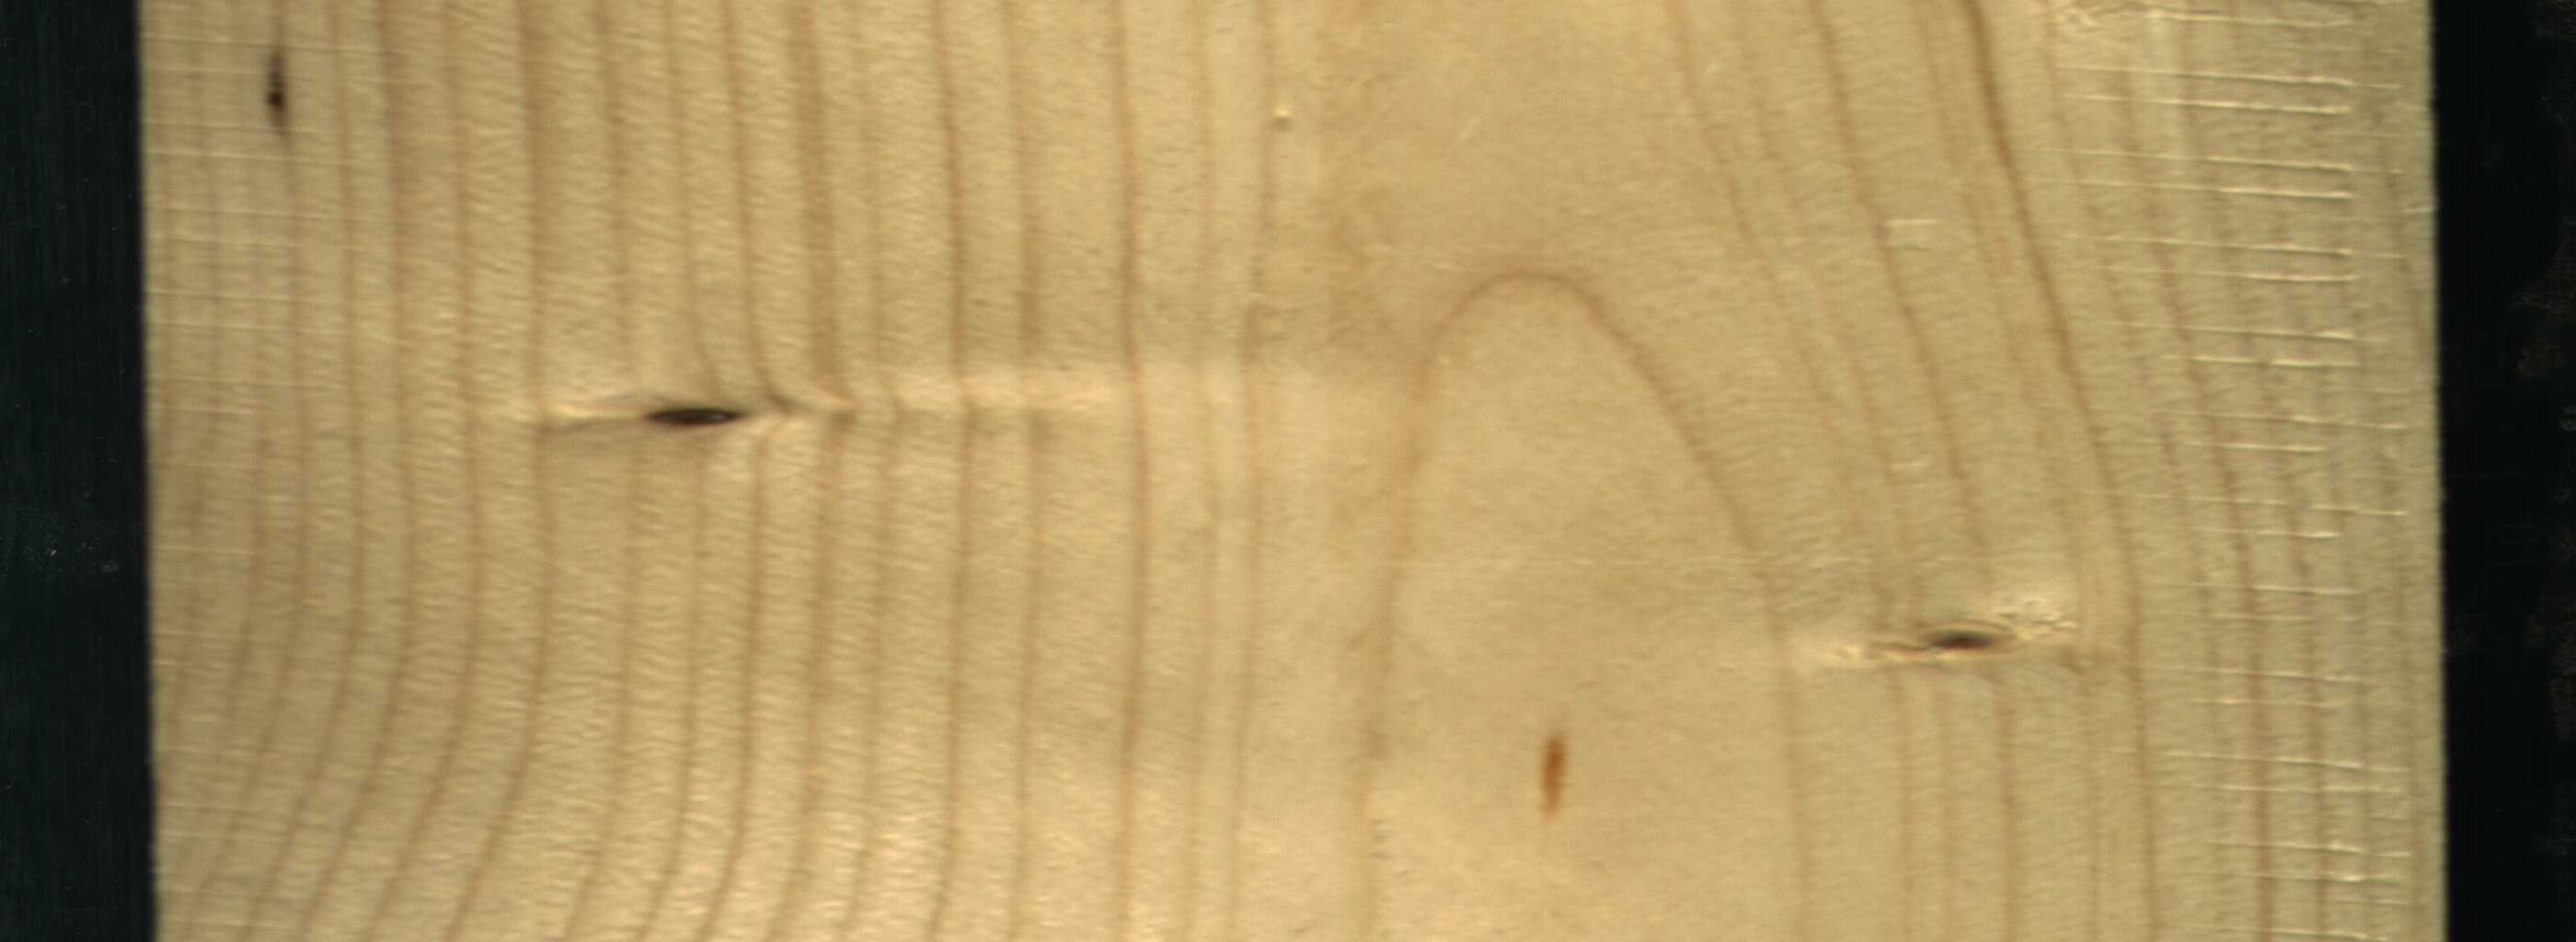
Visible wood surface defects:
resin
resin
Live_Knot
Live_Knot